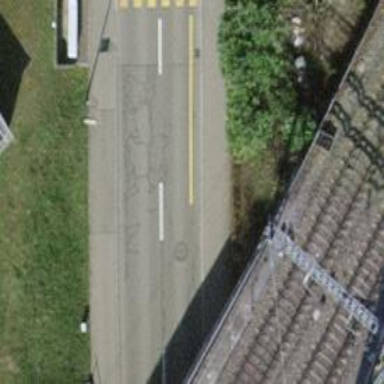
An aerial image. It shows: Chicane for traffic calming.